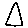
Label: triangle